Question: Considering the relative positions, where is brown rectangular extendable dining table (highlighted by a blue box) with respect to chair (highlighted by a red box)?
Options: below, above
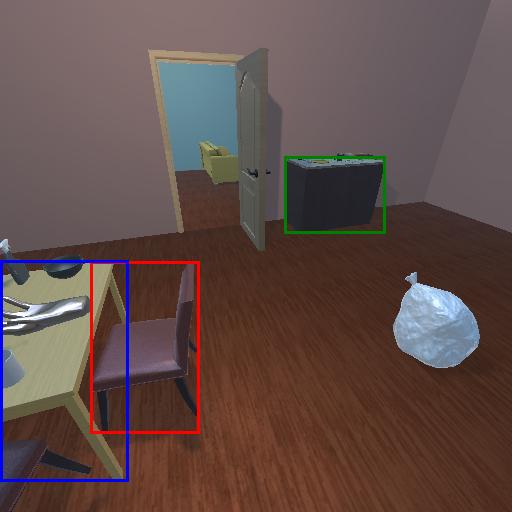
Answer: below